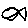
Label: fish